Interaction volume radius: 10 \u00c5
Interaction volume height: 10 \u00c5
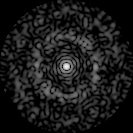
Disorder parameter: 0.8414